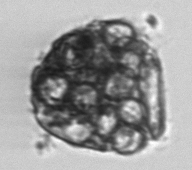
Label: coccolithophorid